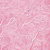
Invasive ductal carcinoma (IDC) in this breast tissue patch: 0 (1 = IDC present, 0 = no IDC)